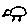
Label: bird